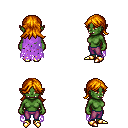
a pixel art fantasy rpg character, female body template, orc, green skin, maroon tattered cape, magenta pants, dark blonde loose hair, gold boots, four views (front, back, left, right), 2x2 character sprite sheet, small pixel art, hard edges, no anti-aliasing